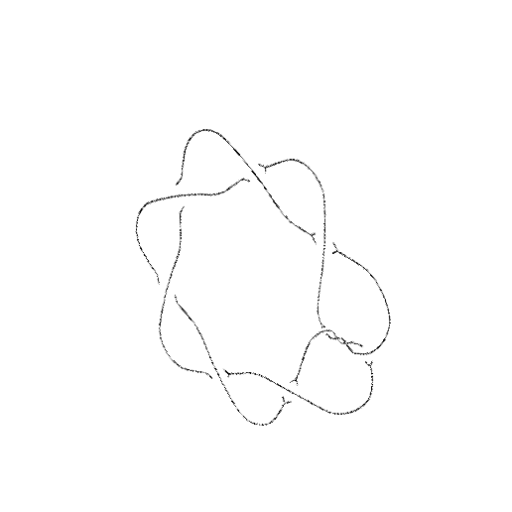
Crossing number: 10